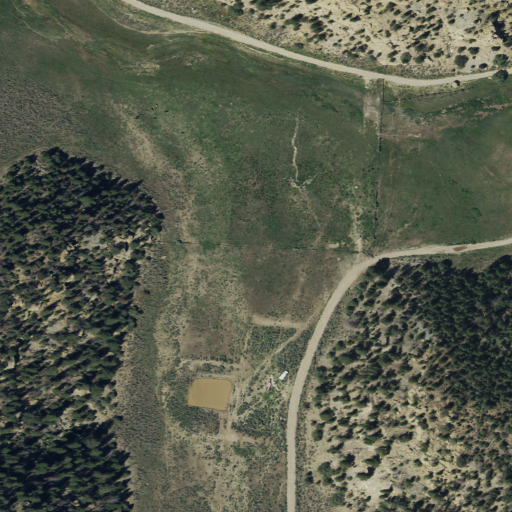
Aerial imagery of valley in Utah named Whetrock Canyon containing evergreen forest, herbaceous wetlands, shrub, pasture, and woody wetlands